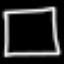
Label: square